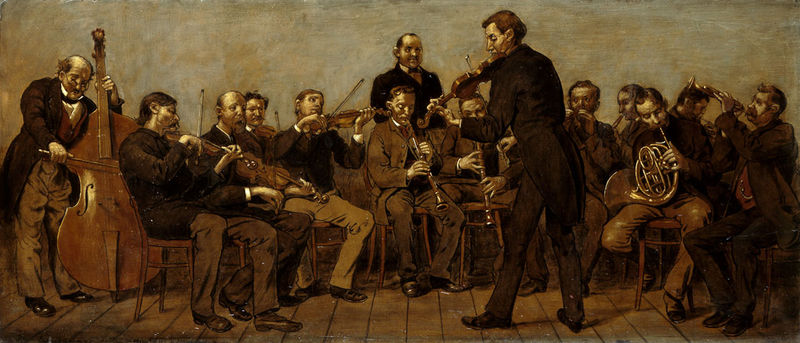
Titel: Ländliche Musikkapelle
Künstler: Hans Thoma
Standort: Karlsruhe
Institution: Staatliche Kunsthalle Karlsruhe
Schlagwörter: chair, men, chairs, painting, wall, floor, suit, coats, music, art, dull, legs, play, horn, instruments, musicians, playing, trumpet, base, sepia, concert, viola, violin, musical, clarinet, grim, orchestra, mournful, symphony, browning, 오케스트라, 연주, 콘서트, 현학, 현악, 바이올린, 비올라, 금관악기, 클래식